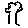
Label: tree